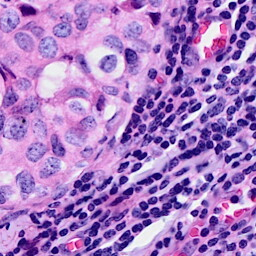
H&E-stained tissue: Breast